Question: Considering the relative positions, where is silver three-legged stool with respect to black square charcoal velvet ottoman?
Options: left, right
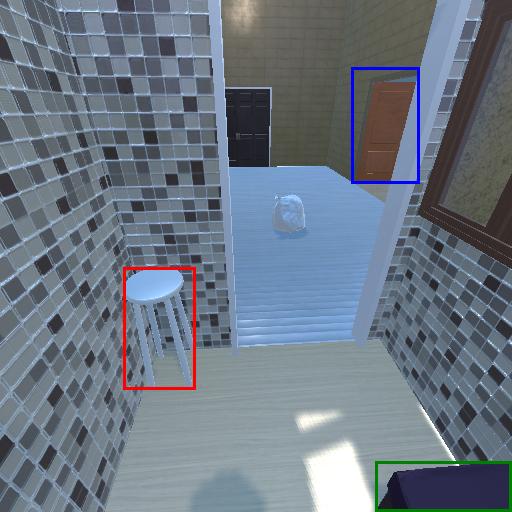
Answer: left